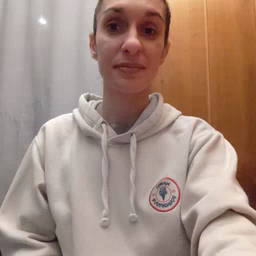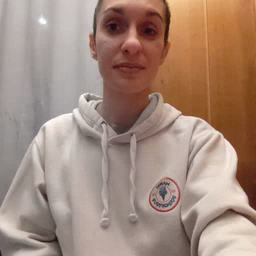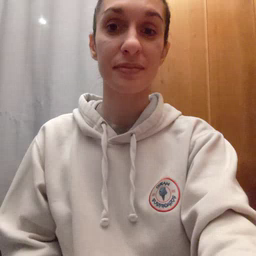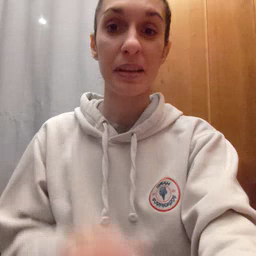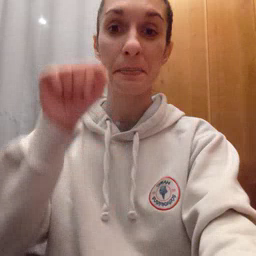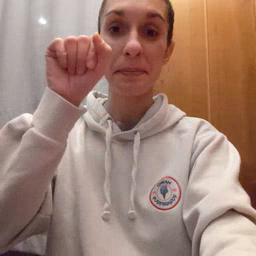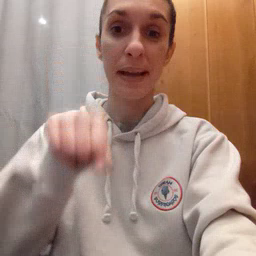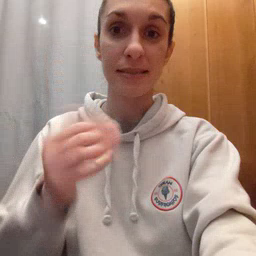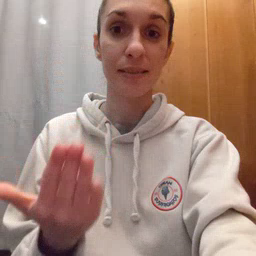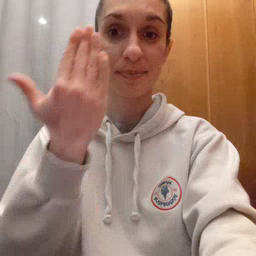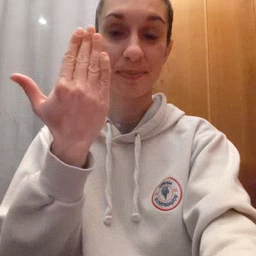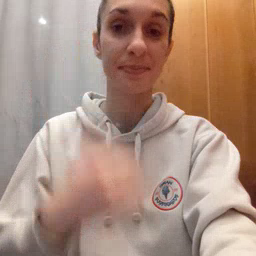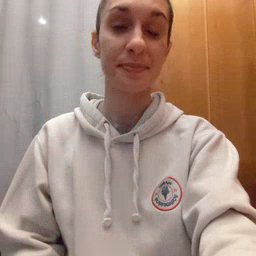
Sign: mitten